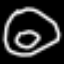
Label: donut